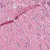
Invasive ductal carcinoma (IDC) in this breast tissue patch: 0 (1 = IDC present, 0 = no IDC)